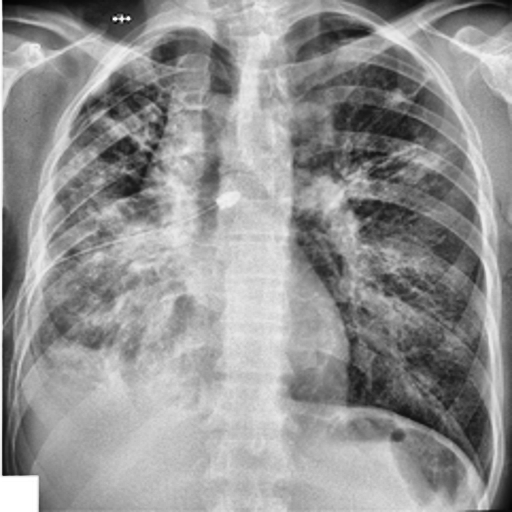
Finding: TUBERCULOSIS